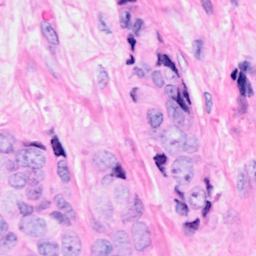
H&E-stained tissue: Breast